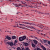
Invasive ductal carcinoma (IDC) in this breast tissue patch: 0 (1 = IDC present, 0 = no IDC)